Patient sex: M
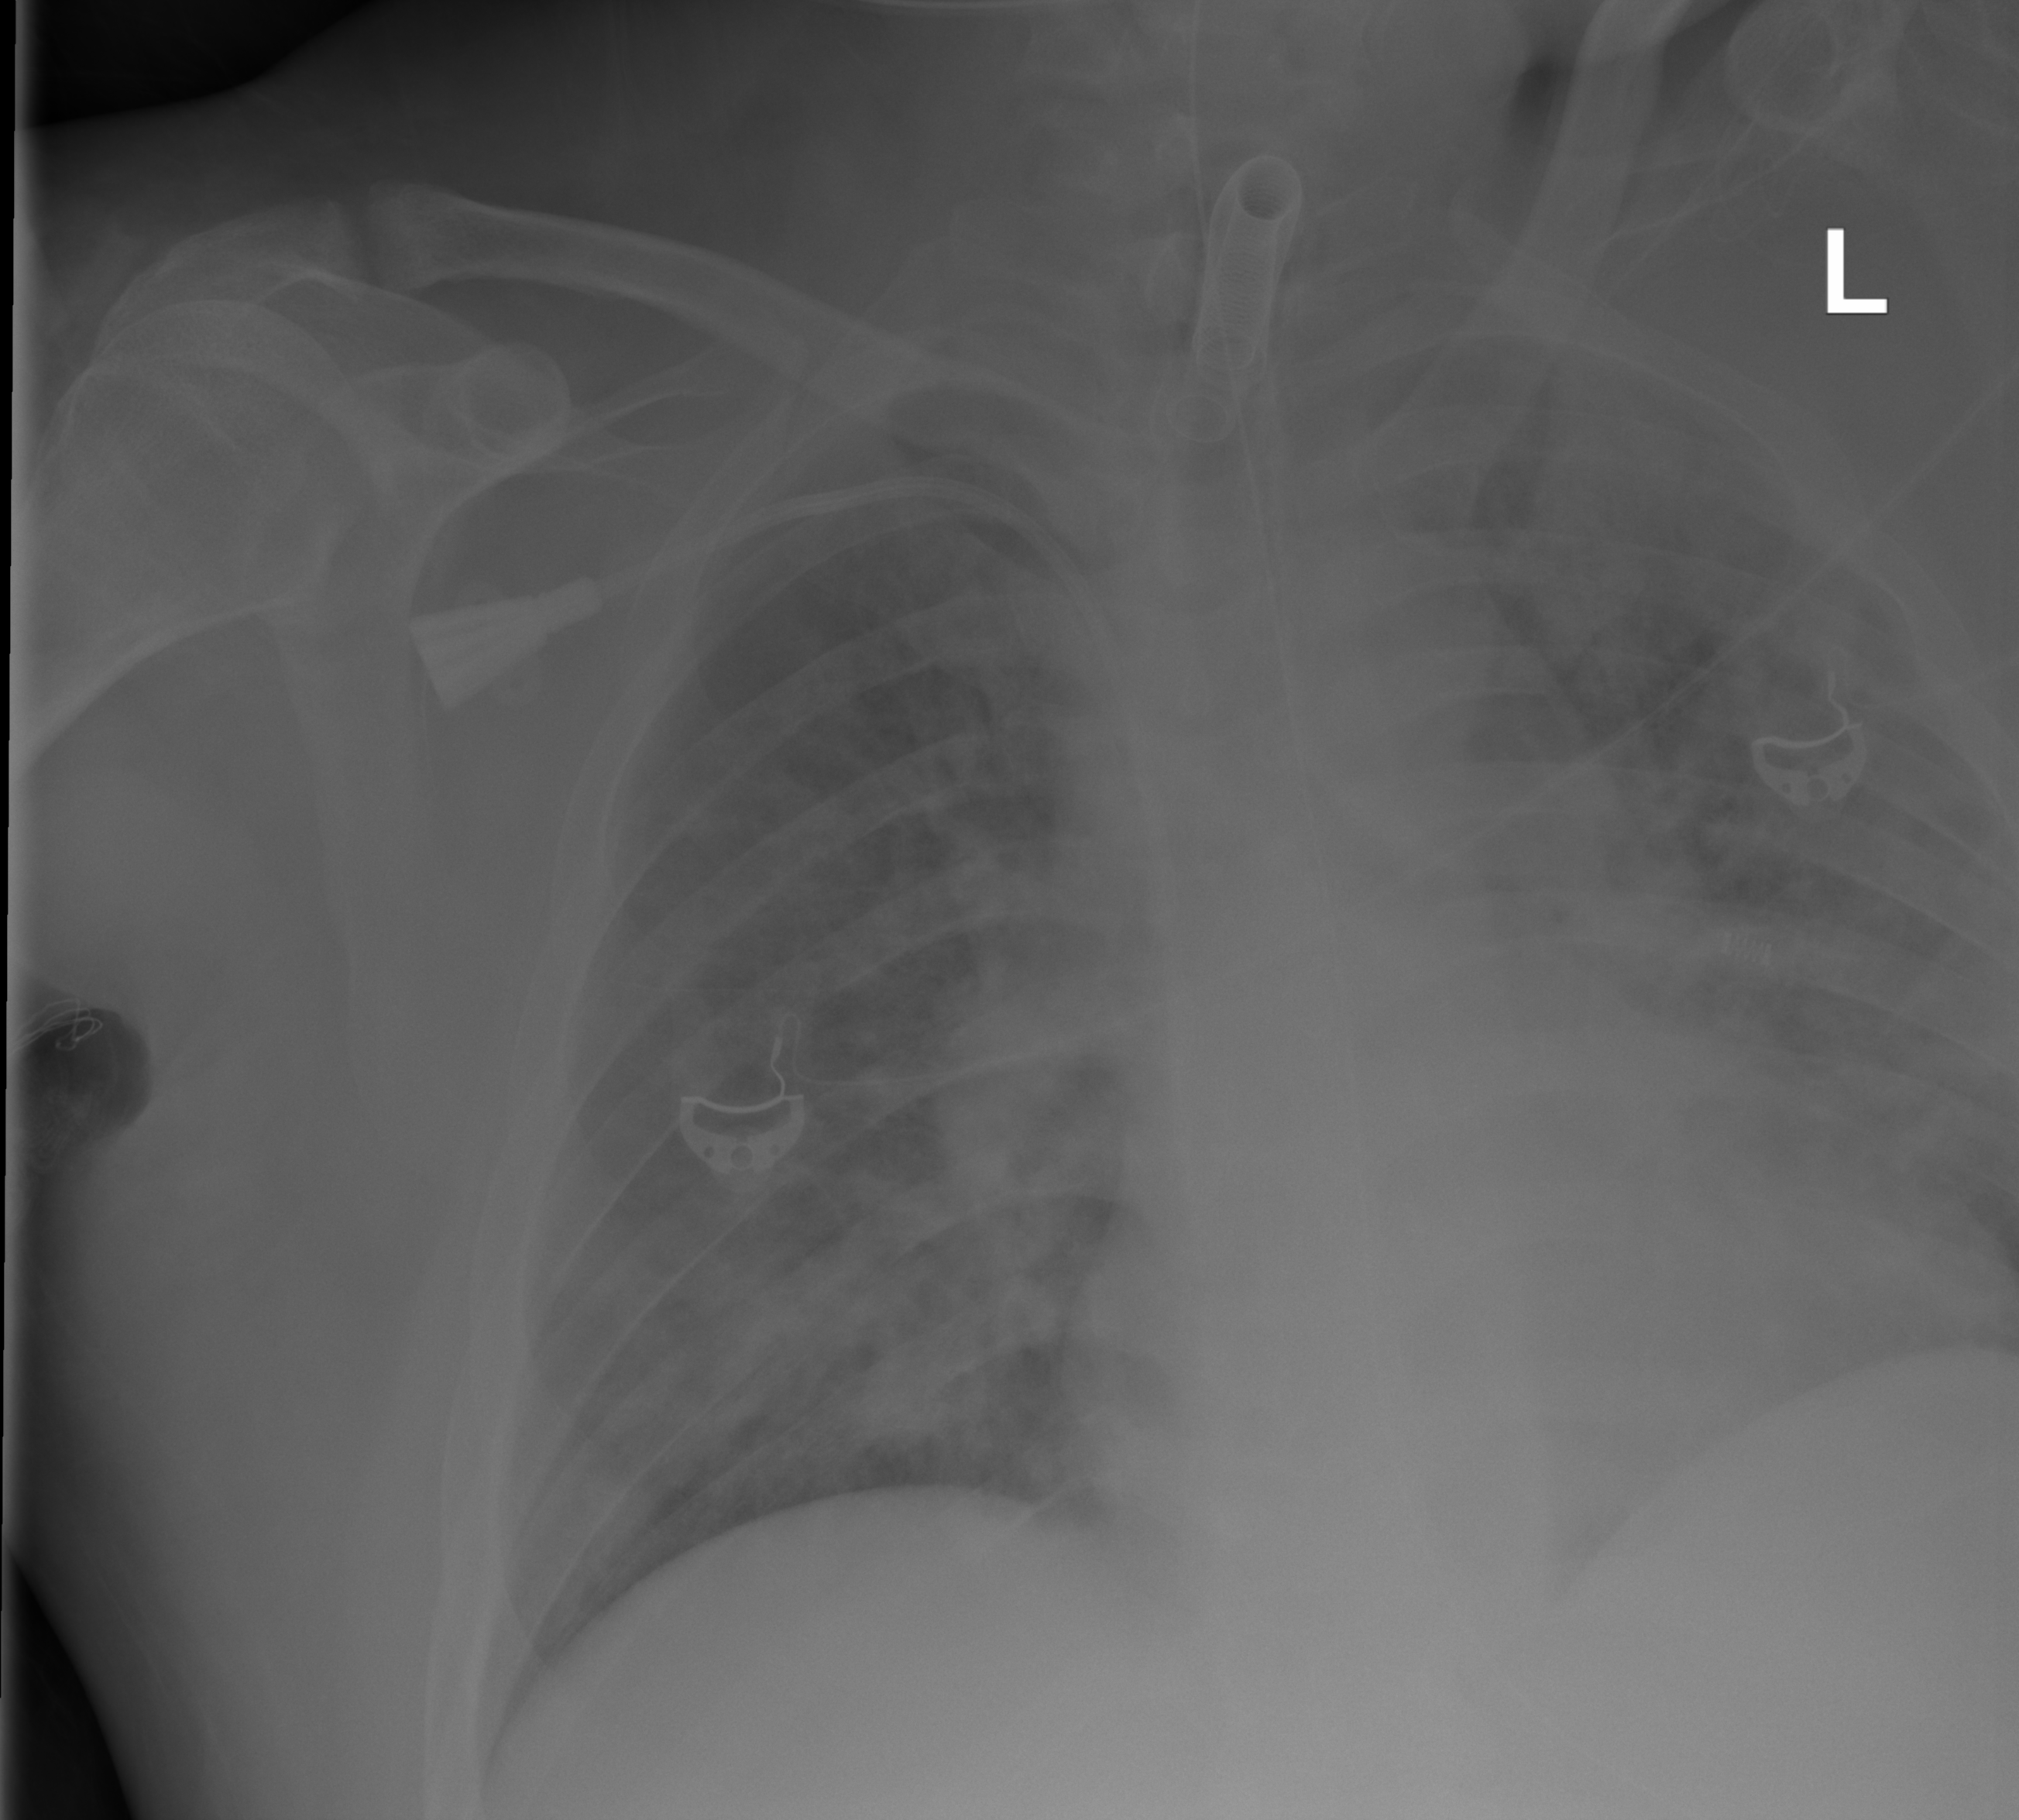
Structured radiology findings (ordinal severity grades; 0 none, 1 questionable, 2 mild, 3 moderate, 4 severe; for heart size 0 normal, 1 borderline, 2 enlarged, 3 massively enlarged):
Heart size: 2
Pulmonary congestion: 2
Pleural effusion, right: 1
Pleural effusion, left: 3
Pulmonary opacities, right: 3
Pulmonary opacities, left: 3
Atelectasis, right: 0
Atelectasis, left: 2